Field crop: maize
Growth stage: 2
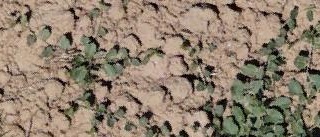
Species: convolvulus